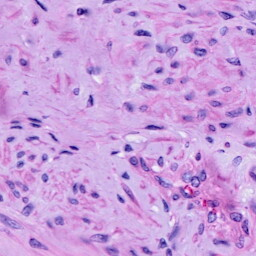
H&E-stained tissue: Cervix